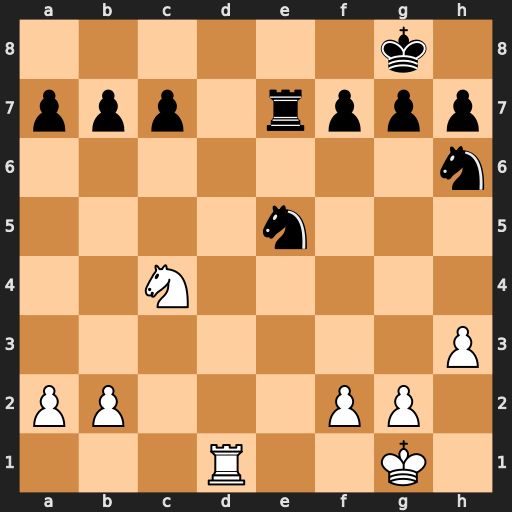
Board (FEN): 6k1/ppp1rppp/7n/4n3/2N5/7P/PP3PP1/3R2K1
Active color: w
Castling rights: -
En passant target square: -
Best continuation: Rd8+ Re8 Rxe8#